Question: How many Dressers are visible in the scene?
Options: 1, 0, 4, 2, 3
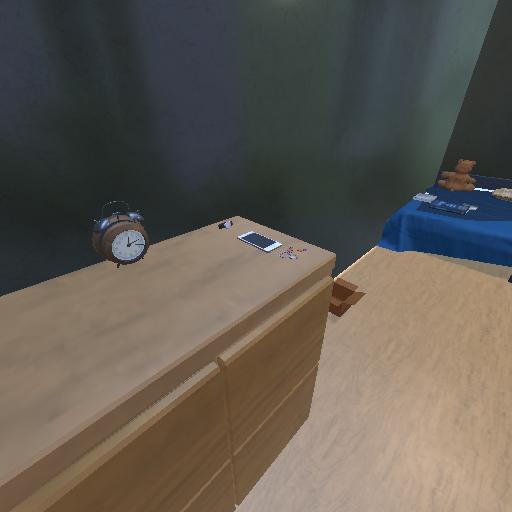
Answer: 1